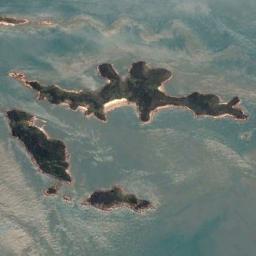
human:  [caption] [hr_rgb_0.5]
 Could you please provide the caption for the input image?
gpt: There are a group of green islands on the pale blue sea, And the island’s green plants flourish .

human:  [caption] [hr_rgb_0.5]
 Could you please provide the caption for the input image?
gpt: There are many islands of different shapes and sizes .

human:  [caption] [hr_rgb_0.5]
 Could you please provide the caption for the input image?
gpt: The archipelago with some islands of different sizes is surrounded by green waters .

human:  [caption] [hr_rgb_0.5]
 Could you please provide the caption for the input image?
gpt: The island is in the upper right .

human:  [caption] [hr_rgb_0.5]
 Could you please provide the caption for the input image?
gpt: There are three green islands full of trees .